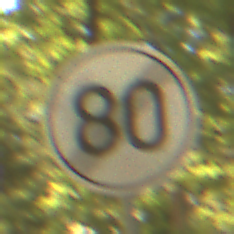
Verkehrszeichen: EndeGeschwindigkeit80
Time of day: Midday
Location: Outdoor (Nature)
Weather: PartlyCloudy
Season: NotSpecified
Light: Natural